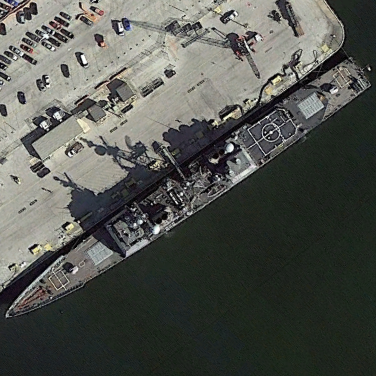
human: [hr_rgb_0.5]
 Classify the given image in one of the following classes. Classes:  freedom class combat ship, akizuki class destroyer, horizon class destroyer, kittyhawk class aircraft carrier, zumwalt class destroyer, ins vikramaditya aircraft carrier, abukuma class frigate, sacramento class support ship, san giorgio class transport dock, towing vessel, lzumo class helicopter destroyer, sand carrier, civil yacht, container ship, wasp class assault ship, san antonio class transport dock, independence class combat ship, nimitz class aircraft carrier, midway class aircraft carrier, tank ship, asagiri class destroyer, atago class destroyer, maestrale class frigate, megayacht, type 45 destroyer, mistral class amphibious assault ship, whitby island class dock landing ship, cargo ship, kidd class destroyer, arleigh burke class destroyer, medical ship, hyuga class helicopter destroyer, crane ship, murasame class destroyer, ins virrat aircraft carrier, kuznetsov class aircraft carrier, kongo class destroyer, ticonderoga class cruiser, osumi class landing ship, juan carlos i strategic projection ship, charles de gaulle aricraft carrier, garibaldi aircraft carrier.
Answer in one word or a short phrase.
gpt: Ticonderoga class cruiser